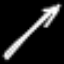
Label: pencil